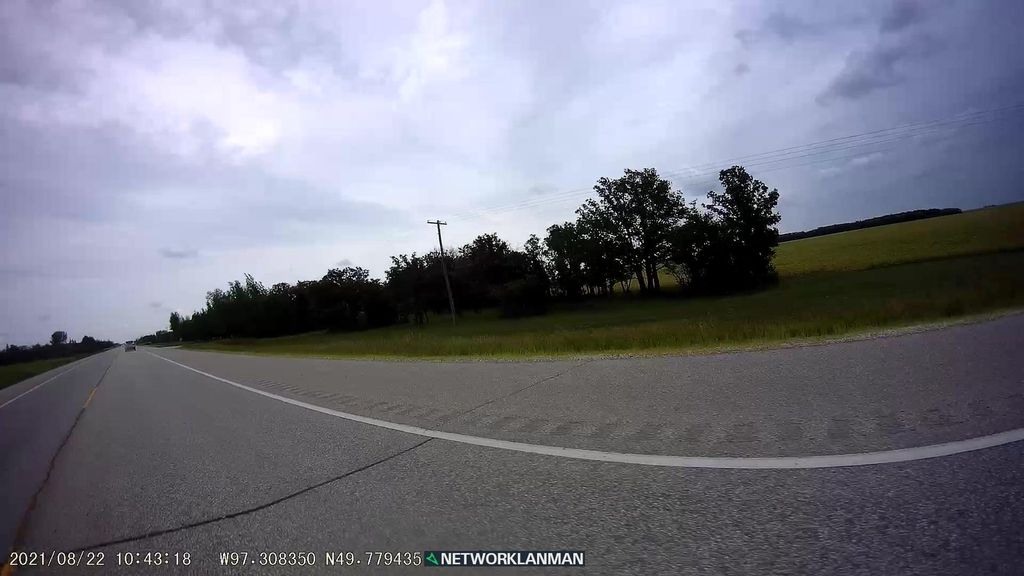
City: winnipeg